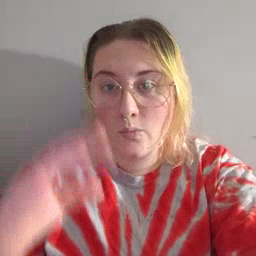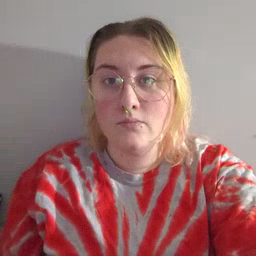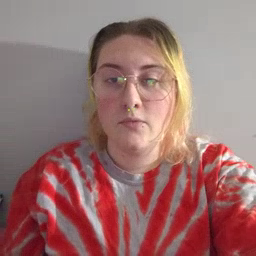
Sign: hello